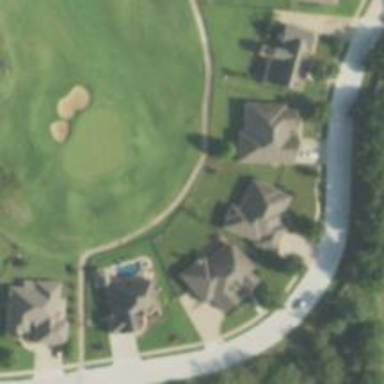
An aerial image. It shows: Pathway for golfing.